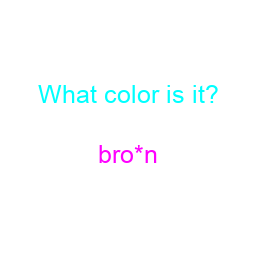
Color: magenta
Color name shown: brown
Background color: white
Question text color: cyan